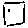
Label: square